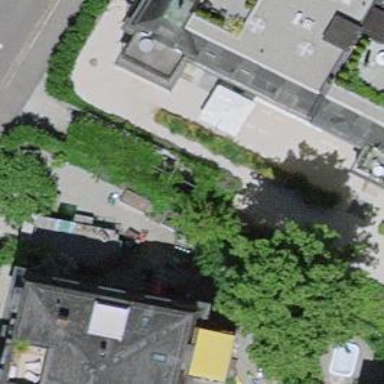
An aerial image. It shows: Parking entrance.